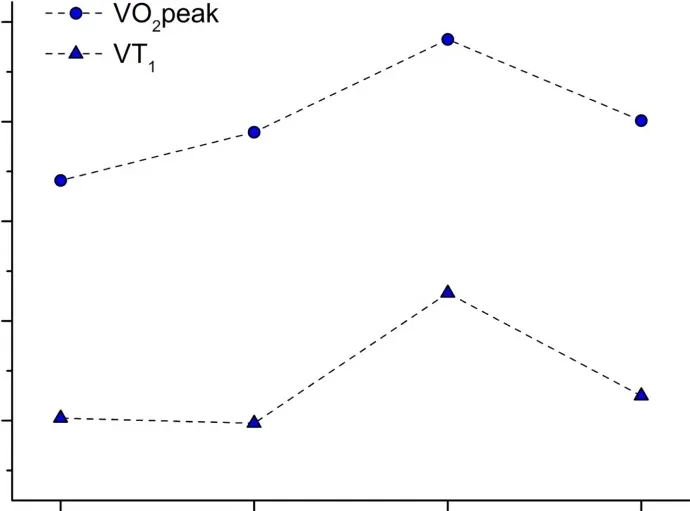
Peak oxygen uptake (VO2peak) and oxygen uptake at the ventilatory threshold 1 (VT1) before training (baseline), after 6 weeks of continuous training, 6 weeks of interval training, and 6 weeks of detraining.
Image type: pathology (immunostaining)